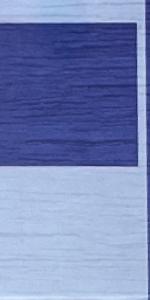
Label: Empty